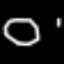
Label: octagon